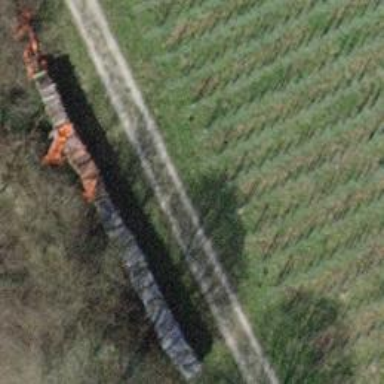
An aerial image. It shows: Compacted grade3 track primarily used by agricultural vehicles.